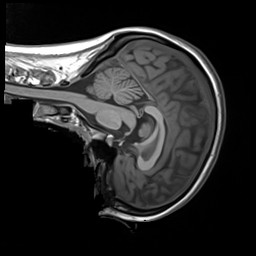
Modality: T1w
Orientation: sagittal
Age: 29
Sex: female
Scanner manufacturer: siemens
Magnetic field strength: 3 T
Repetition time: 1.55 s
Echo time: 0.00234 s